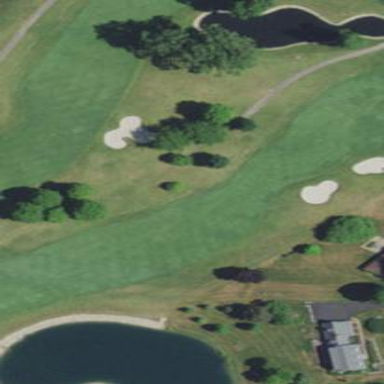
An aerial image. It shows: Golf fairway covered with lush grass.